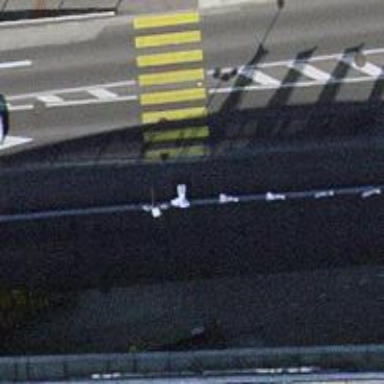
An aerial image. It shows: Uncontrolled zebra crossing on the road.